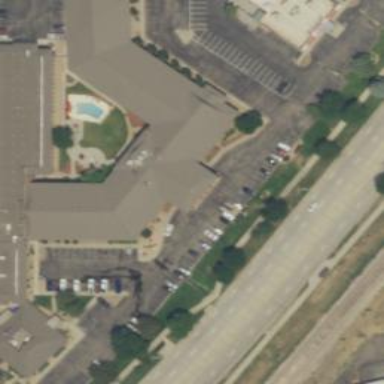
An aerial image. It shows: Hotel building.